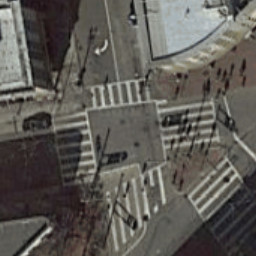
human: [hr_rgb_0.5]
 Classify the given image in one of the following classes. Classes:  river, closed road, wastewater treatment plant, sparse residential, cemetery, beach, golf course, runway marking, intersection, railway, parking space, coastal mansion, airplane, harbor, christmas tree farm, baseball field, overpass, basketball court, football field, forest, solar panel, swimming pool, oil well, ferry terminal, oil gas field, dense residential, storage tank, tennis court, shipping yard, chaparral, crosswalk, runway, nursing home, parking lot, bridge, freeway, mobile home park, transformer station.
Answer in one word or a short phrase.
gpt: crosswalk